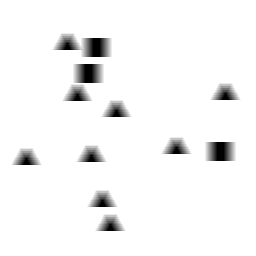
Squares: 3
Triangles: 9
Stars: 0
Total shapes: 12